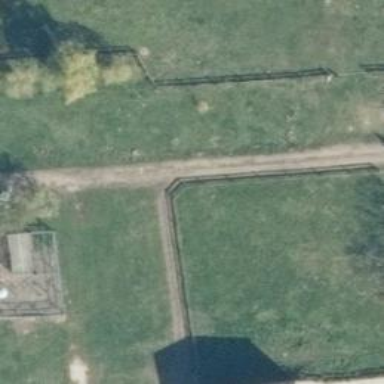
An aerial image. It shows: Stables facility for horse riding leisure land. It is also trail riding station for tourism.